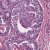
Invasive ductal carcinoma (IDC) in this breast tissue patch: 0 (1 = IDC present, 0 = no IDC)